Field crop: maize
Growth stage: 2
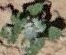
Species: chenopodium